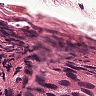
Metastatic tissue present: yes